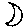
Label: moon